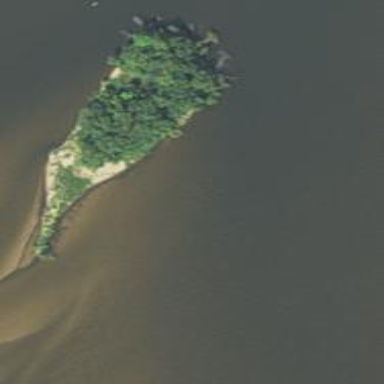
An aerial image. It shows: Islet surrounded by forest.